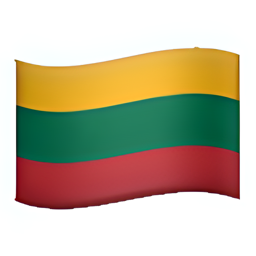
Name: flag for lithuania
Emoji: 🇱🇹
Group: Flags
Sub-group: country-flag